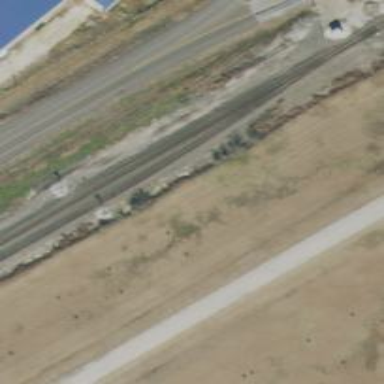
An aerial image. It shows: Railway siding for service.